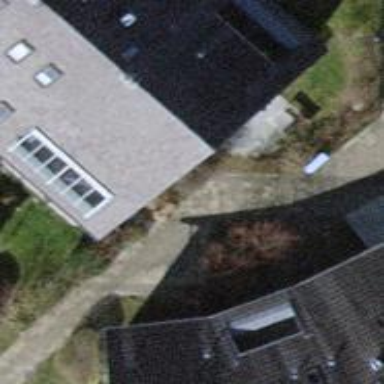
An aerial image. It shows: Terrace building.